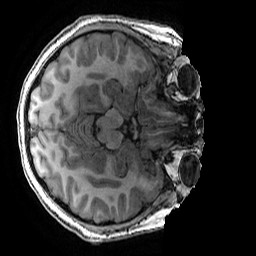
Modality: T1w
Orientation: axial
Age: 12
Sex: female
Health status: ill
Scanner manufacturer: ge
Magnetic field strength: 3 T
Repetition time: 0.007664 s
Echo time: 0.00342 s